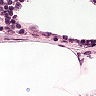
Metastatic tissue present: no